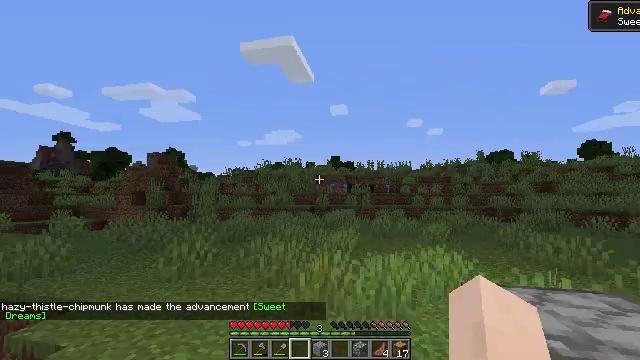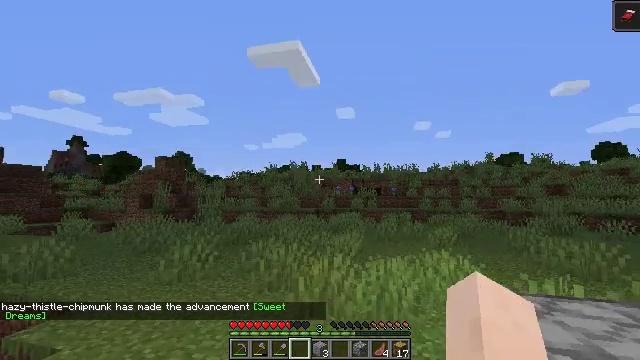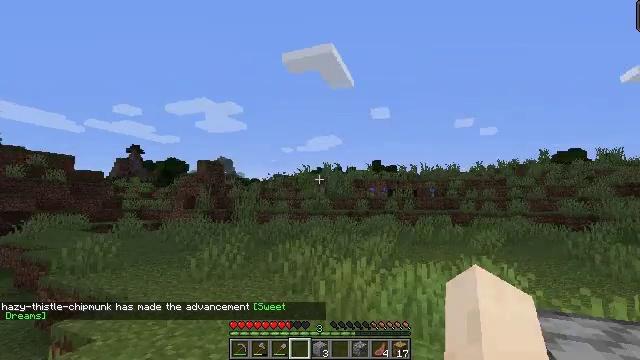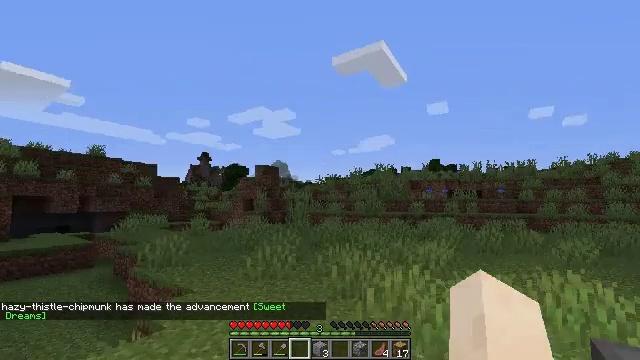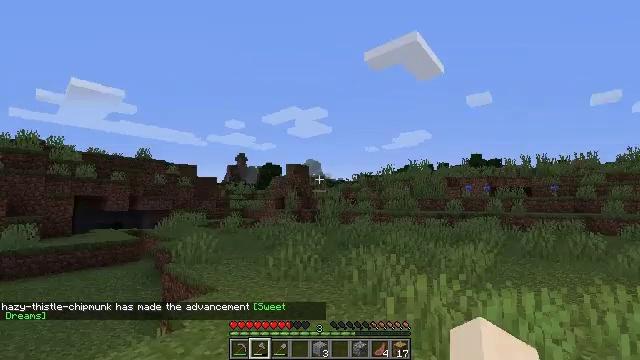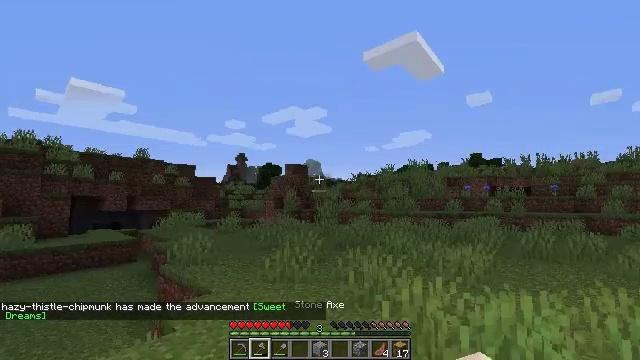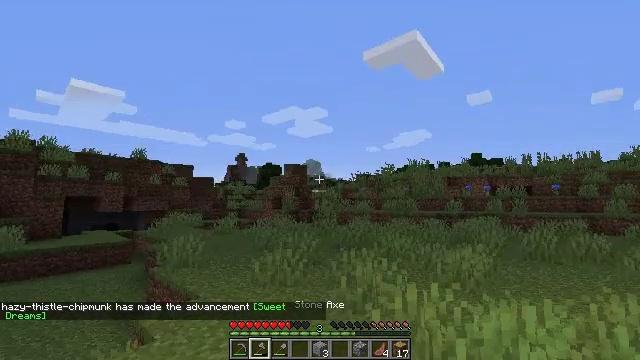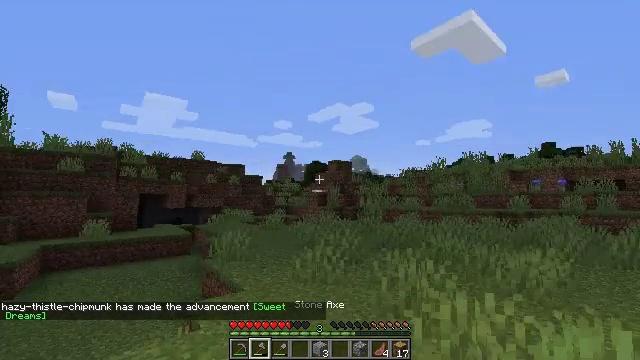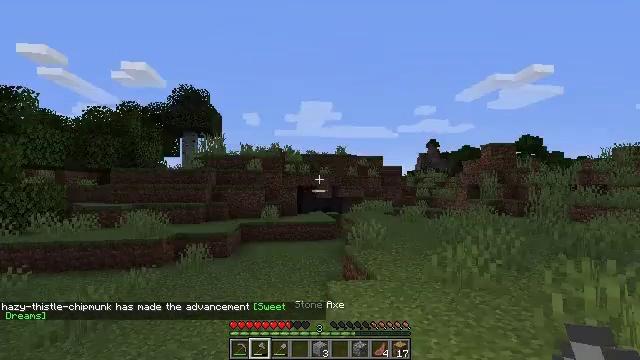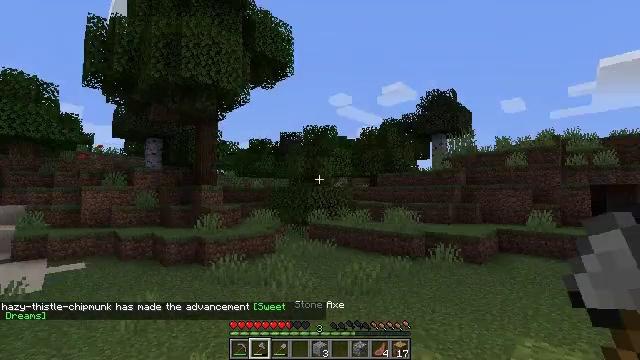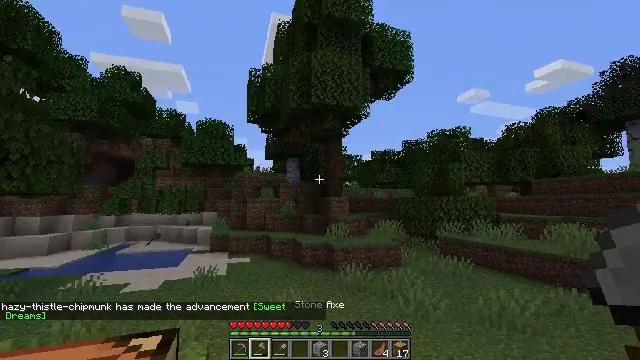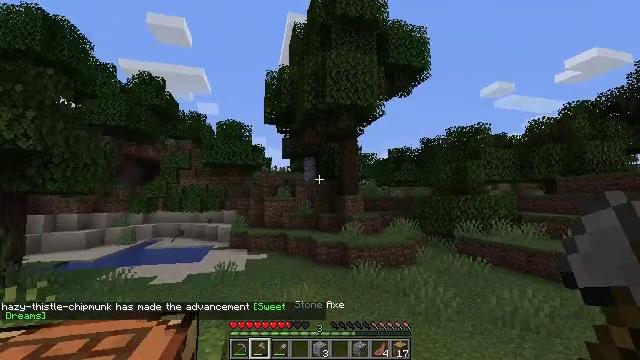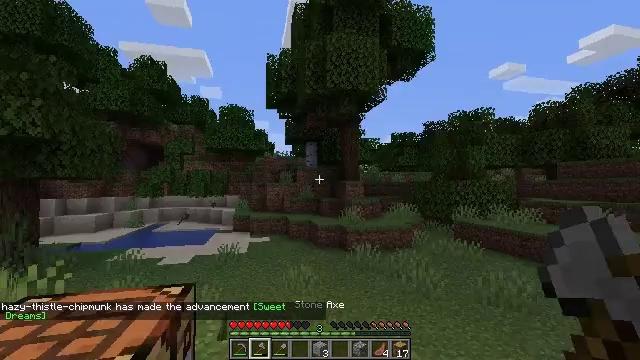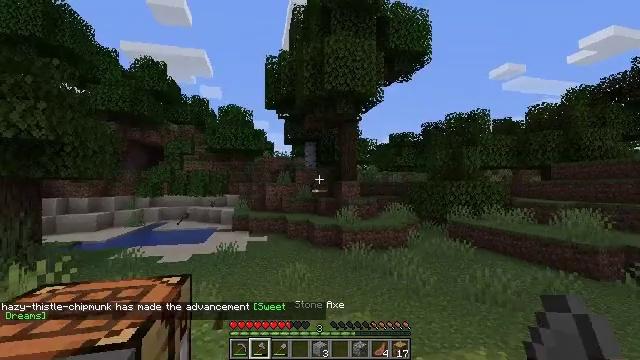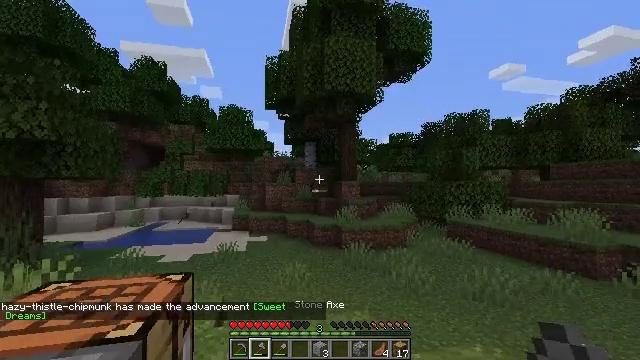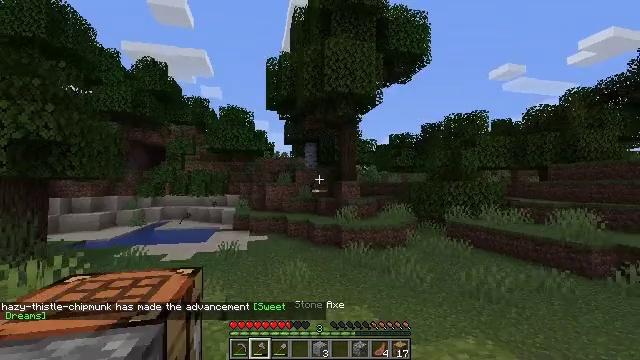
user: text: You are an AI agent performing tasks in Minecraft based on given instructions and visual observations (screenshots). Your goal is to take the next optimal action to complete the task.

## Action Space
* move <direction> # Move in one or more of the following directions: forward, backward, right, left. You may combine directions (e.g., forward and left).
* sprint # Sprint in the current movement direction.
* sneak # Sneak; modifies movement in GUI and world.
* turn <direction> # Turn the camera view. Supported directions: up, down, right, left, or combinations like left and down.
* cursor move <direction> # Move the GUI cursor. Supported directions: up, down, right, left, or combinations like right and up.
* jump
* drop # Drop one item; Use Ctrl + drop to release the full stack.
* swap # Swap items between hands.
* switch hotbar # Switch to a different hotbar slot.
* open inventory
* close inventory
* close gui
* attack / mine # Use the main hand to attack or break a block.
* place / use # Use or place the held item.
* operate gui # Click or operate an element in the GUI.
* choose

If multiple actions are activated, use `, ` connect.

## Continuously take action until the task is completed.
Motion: motion action
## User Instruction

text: Get cooked cod by cooking cod in the furnace.
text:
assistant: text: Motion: move forward and move right, turn left
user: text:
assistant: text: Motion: move forward and move right, turn left
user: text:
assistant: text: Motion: move forward and move right, turn left
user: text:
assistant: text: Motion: move forward and move right, turn left, switch to hotbar 2
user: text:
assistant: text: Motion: move forward and move right, switch to hotbar 2
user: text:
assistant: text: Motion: move forward and move right, switch to hotbar 2
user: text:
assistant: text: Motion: move right, turn left, switch to hotbar 2
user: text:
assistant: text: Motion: move right, turn left and down
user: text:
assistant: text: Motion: move back and move right, turn left
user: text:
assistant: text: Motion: move back and move right, turn left and up
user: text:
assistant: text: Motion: move back and move right, turn left
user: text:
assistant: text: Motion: move back and move right, turn down
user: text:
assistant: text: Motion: move back
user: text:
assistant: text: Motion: move back and move left
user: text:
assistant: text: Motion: move back and move left
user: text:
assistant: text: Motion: move back and move left, turn left and up
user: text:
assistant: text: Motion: move back and move left, turn left and down
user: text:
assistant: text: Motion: move left, turn left and down
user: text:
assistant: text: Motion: move forward and move right, turn down
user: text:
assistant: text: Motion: move forward and move right, turn right and down
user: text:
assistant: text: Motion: move forward and move right, turn right and down
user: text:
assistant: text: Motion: move forward and move left, turn right and down
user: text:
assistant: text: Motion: move forward and move left, turn right
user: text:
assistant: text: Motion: move forward and move left, turn right and down
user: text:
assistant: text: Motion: move forward and move left, turn right and down
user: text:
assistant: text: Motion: move left
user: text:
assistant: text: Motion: move left, turn right
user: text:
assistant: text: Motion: move left, turn right and down
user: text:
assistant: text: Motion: move left, turn right and down
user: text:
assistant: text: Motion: move left, turn right